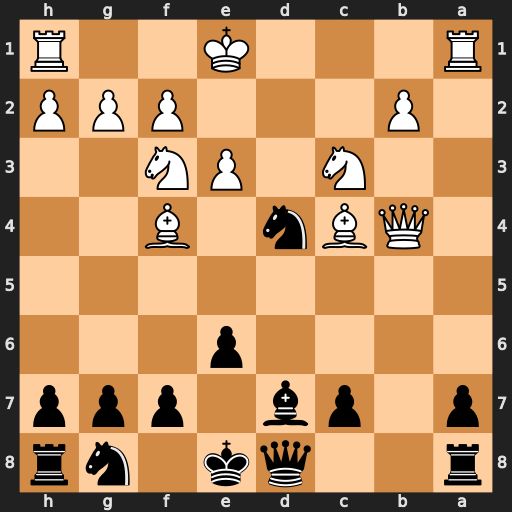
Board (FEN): r2qk1nr/p1pb1ppp/4p3/8/1QBn1B2/2N1PN2/1P3PPP/R3K2R
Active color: b
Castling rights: KQkq
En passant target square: -
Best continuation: Nc2+ Ke2 Nxb4